Explain the disparities between the first and second image.
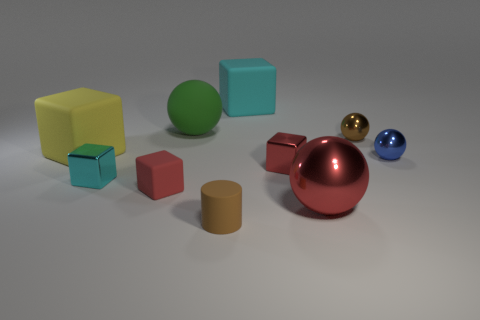
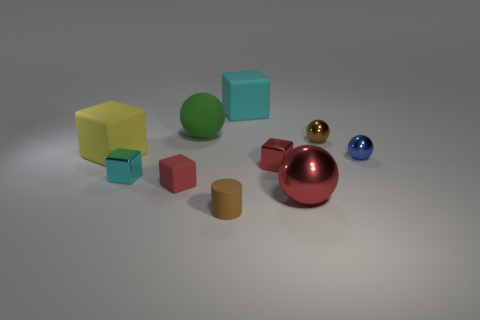
the brown sphere moved
the small brown sphere moved
the brown shiny ball moved
the tiny brown shiny object moved
the tiny brown metal sphere that is behind the tiny cyan thing changed its location
the tiny brown metal sphere behind the brown cylinder changed its location
the tiny brown shiny sphere that is right of the large metallic sphere moved
the small brown shiny ball that is right of the tiny brown matte cylinder changed its location